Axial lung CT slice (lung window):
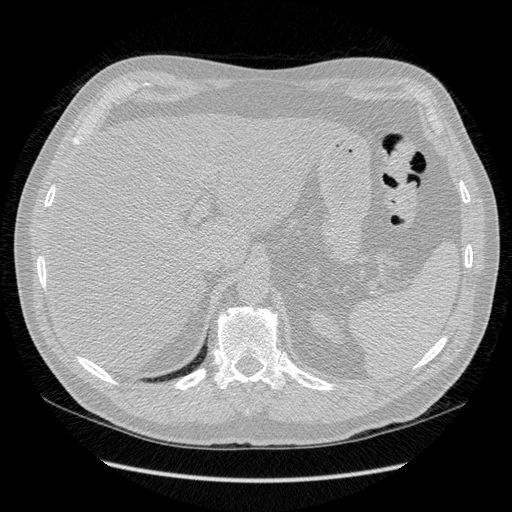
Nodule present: no